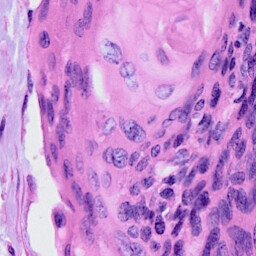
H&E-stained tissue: Cervix